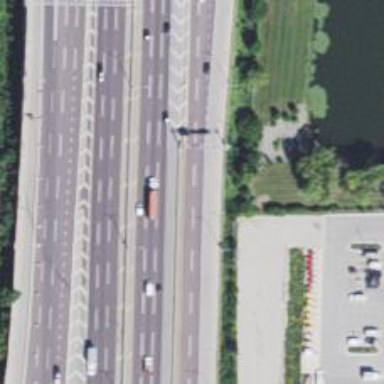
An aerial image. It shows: Asphalt motorway link.